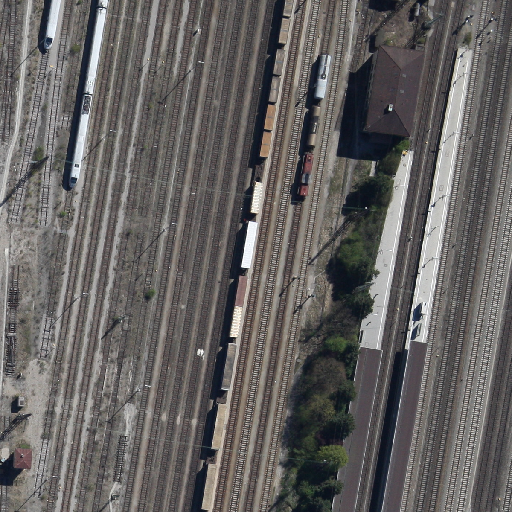
Referring expression: impervious surface